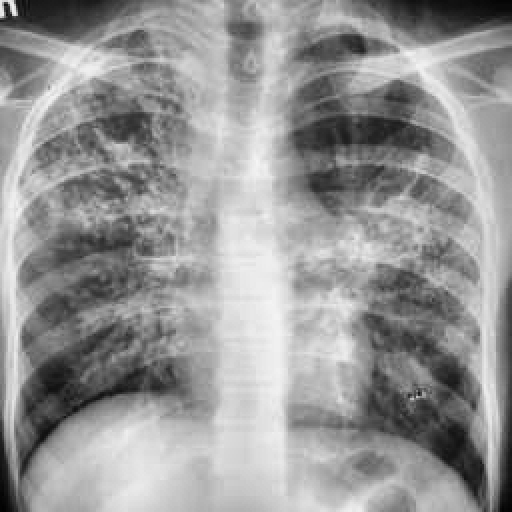
Finding: TUBERCULOSIS